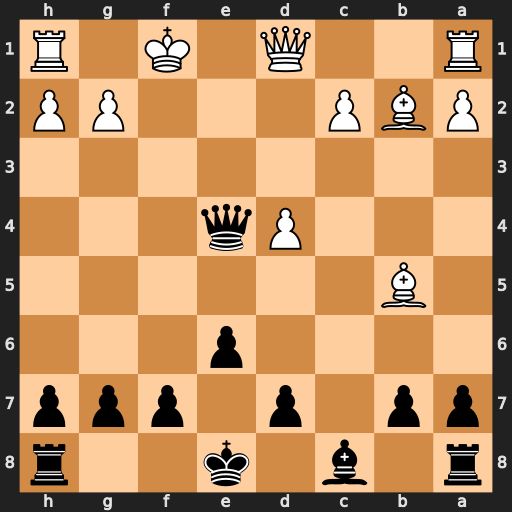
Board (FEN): r1b1k2r/pp1p1ppp/4p3/1B6/3Pq3/8/PBP3PP/R2Q1K1R
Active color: b
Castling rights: kq
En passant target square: -
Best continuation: Qf5+ Kg1 Qxb5